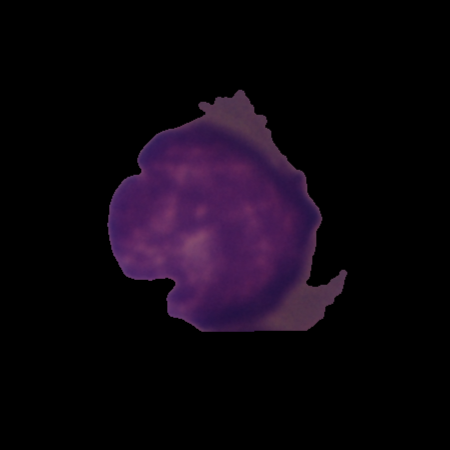
Label: cancer